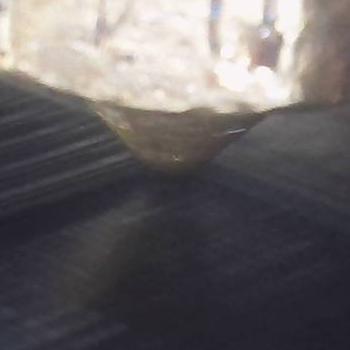
Flow rate: 59%